Question: Is it possible to give a picturebox a new size but instead of it growing down and right i want it to grow up and right. So basicaly I want the left bottom corner to be locked in the same position all the time.

As you can see in the image i want the green box to be above the line.
I have tried to make a formula to calculate the new position but cant figure out how to write it.
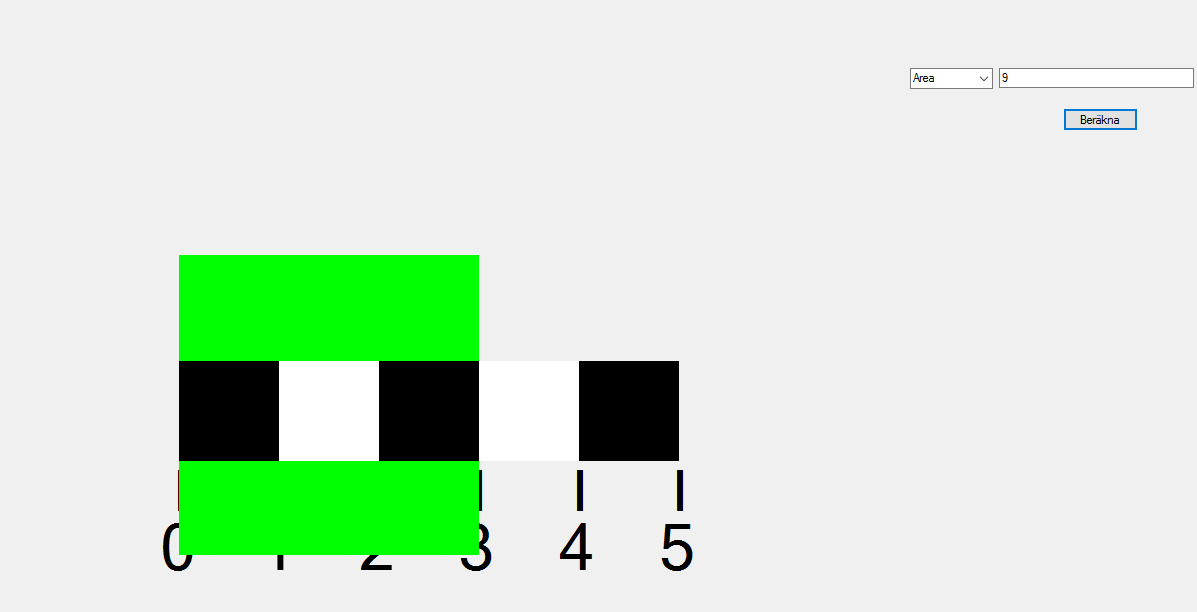
Answer: If you're assigning size at runtime, for example:
'''
private void button1_Click(object sender, EventArgs e)
{
this.pictureBox1.Size = new Size( 200, 200 );
}
'''
then just handle the 'PictureBox' 'Resize' event:
'''
private void pictureBox1_Resize(object sender, EventArgs e)
{
var padding = 12; //Forms designer snap-to padding.
var titleBarHeight = 41;
this.pictureBox1.Location = new Point(padding, this.Height - this.pictureBox1.Height - titleBarHeight - padding);
}
'''
This will handle the size assignment, as well as if you've anchored the 'PictureBox' and are resizing the form.
If you're just resizing at design time, then just anchor the 'PictureBox':
<URL>
It'll resize where ever it's sitting on the form. As mentioned above, it'll also work automatically for form resize at run time.